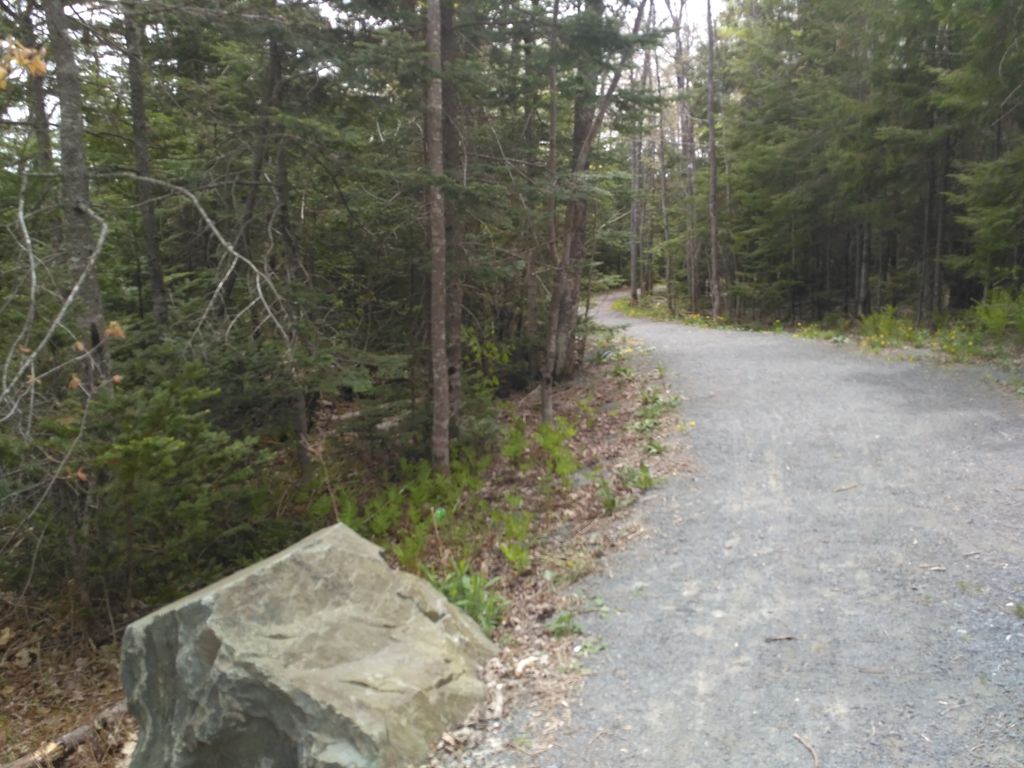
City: halifax